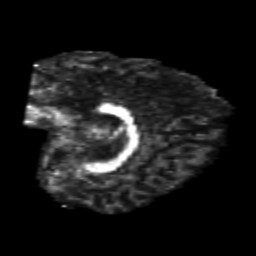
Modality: FA
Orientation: sagittal
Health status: healthy
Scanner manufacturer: philips
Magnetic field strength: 3 T
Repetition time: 6.964 s
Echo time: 0.092 s